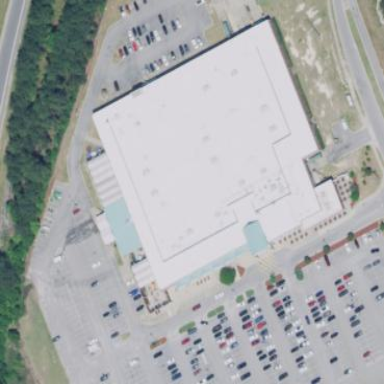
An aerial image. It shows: Department store building.